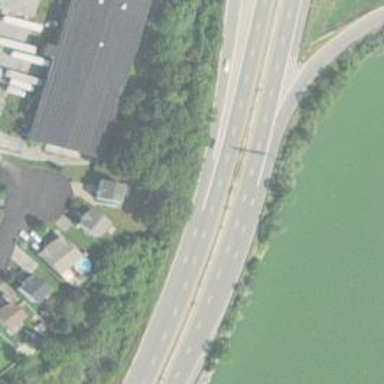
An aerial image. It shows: Motorway junction.